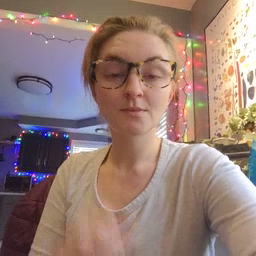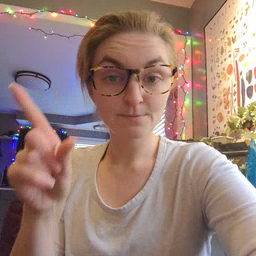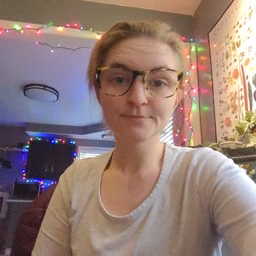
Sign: wake